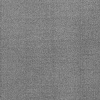
Atmospheric dust classification: dusty